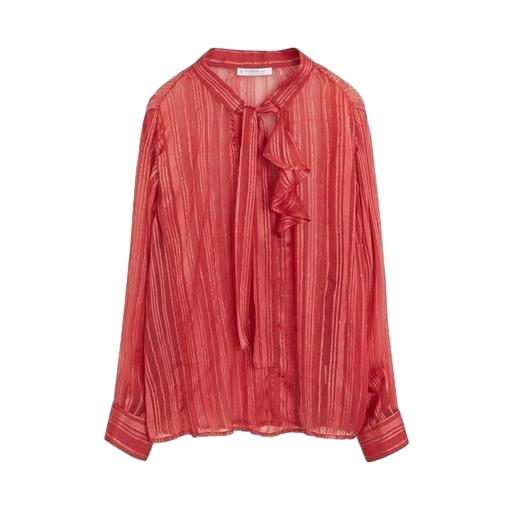
red tie-neck de chine shirt, pink tie neck fil coupé top, red printed tie-neck blouse, white background